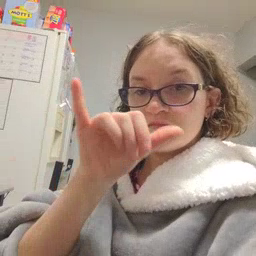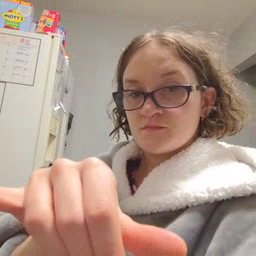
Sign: stay